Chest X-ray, PA view. Patient: 21 years old, sex F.
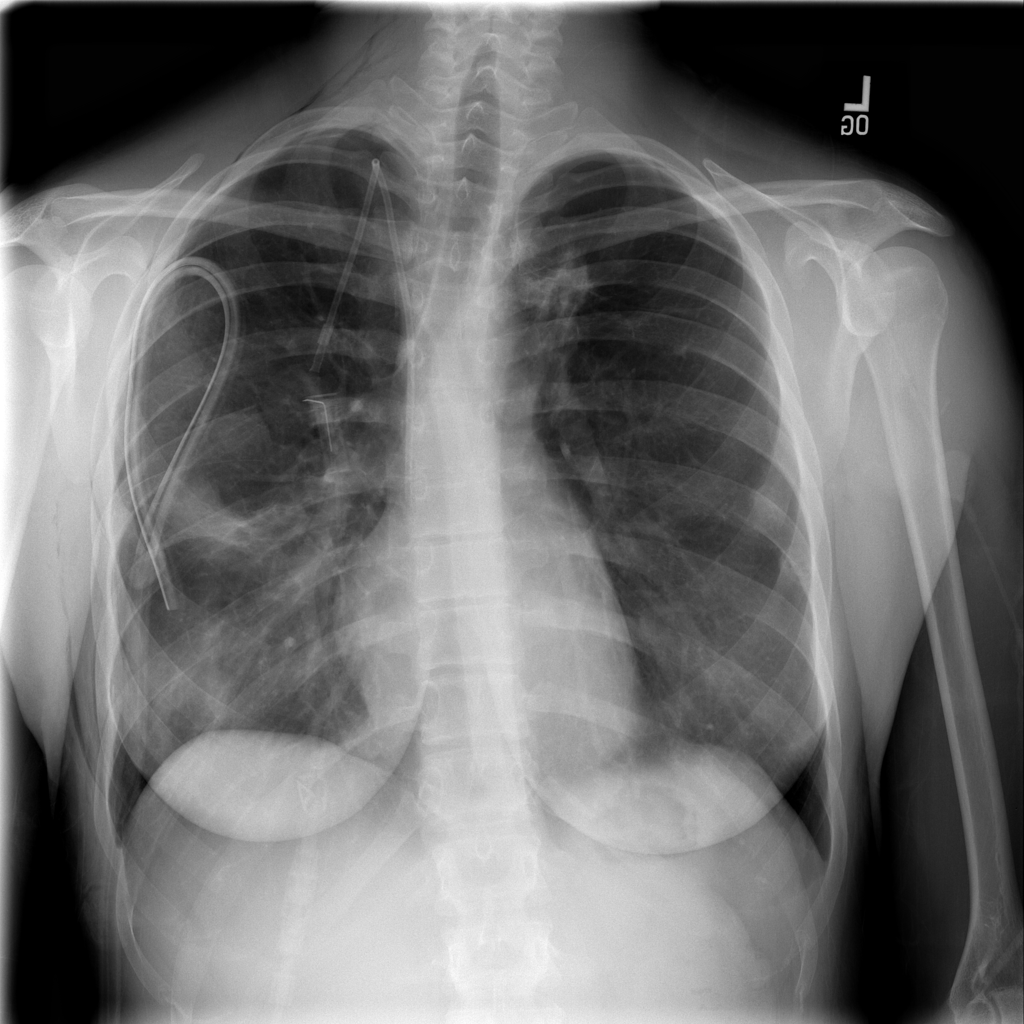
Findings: Emphysema, Pneumothorax